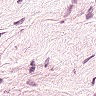
Metastatic tissue present: no